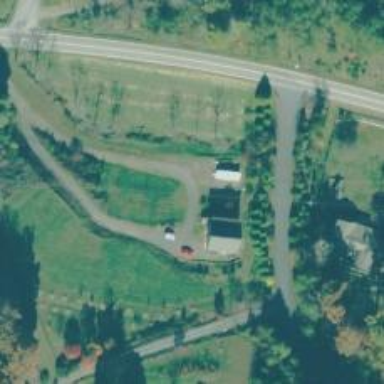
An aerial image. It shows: Driveway leading to service road.